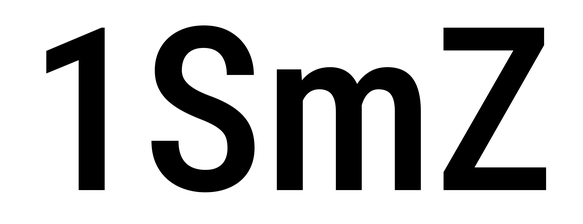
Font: Roboto_Condensed_Medium